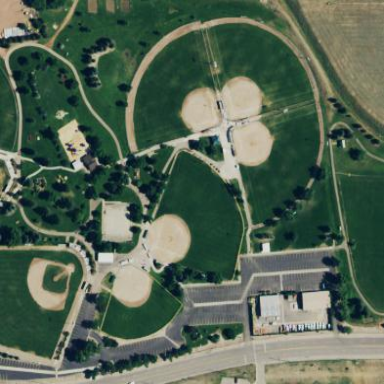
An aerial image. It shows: Grass pitch designed for baseball and softball.